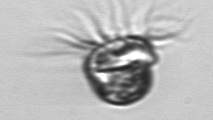
Label: Leegaardiella_ovalis